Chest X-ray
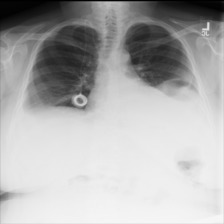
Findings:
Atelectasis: negative
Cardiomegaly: negative
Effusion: positive
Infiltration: negative
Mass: negative
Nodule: negative
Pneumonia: negative
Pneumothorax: negative
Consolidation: negative
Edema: negative
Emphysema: negative
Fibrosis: negative
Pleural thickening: negative
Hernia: negative